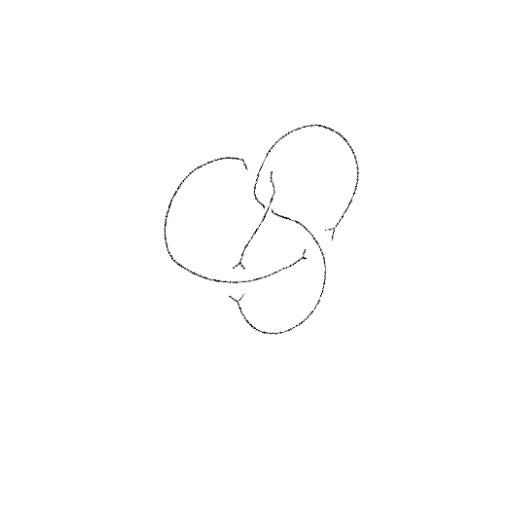
Crossing number: 4